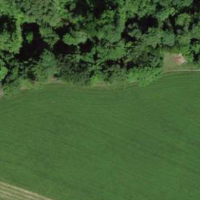
EUNIS habitat code: 24
Species observed at this site:
Lamium galeobdolon